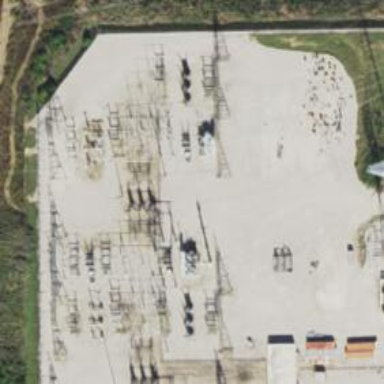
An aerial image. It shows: Switch used for power control.